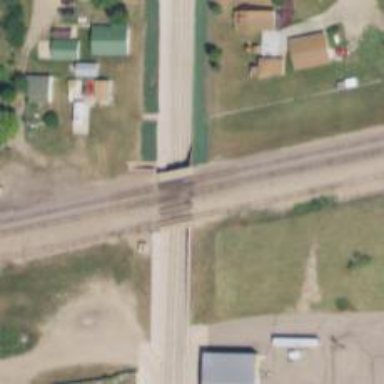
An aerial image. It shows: Railway siding with rails.